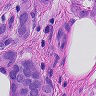
Metastatic tissue present: yes